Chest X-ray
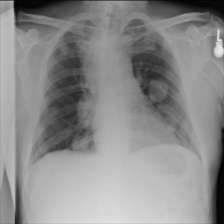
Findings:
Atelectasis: negative
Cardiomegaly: negative
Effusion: negative
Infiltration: negative
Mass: negative
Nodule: negative
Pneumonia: negative
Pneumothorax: negative
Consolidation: negative
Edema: negative
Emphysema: negative
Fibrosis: negative
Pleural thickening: negative
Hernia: negative